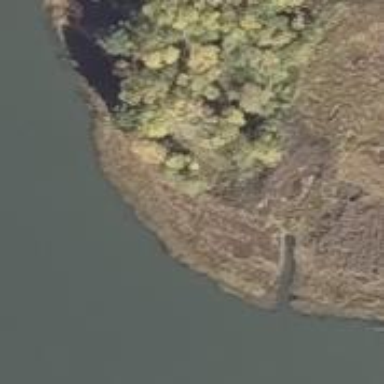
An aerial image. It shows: Bird hide located in leisure land.